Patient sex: F
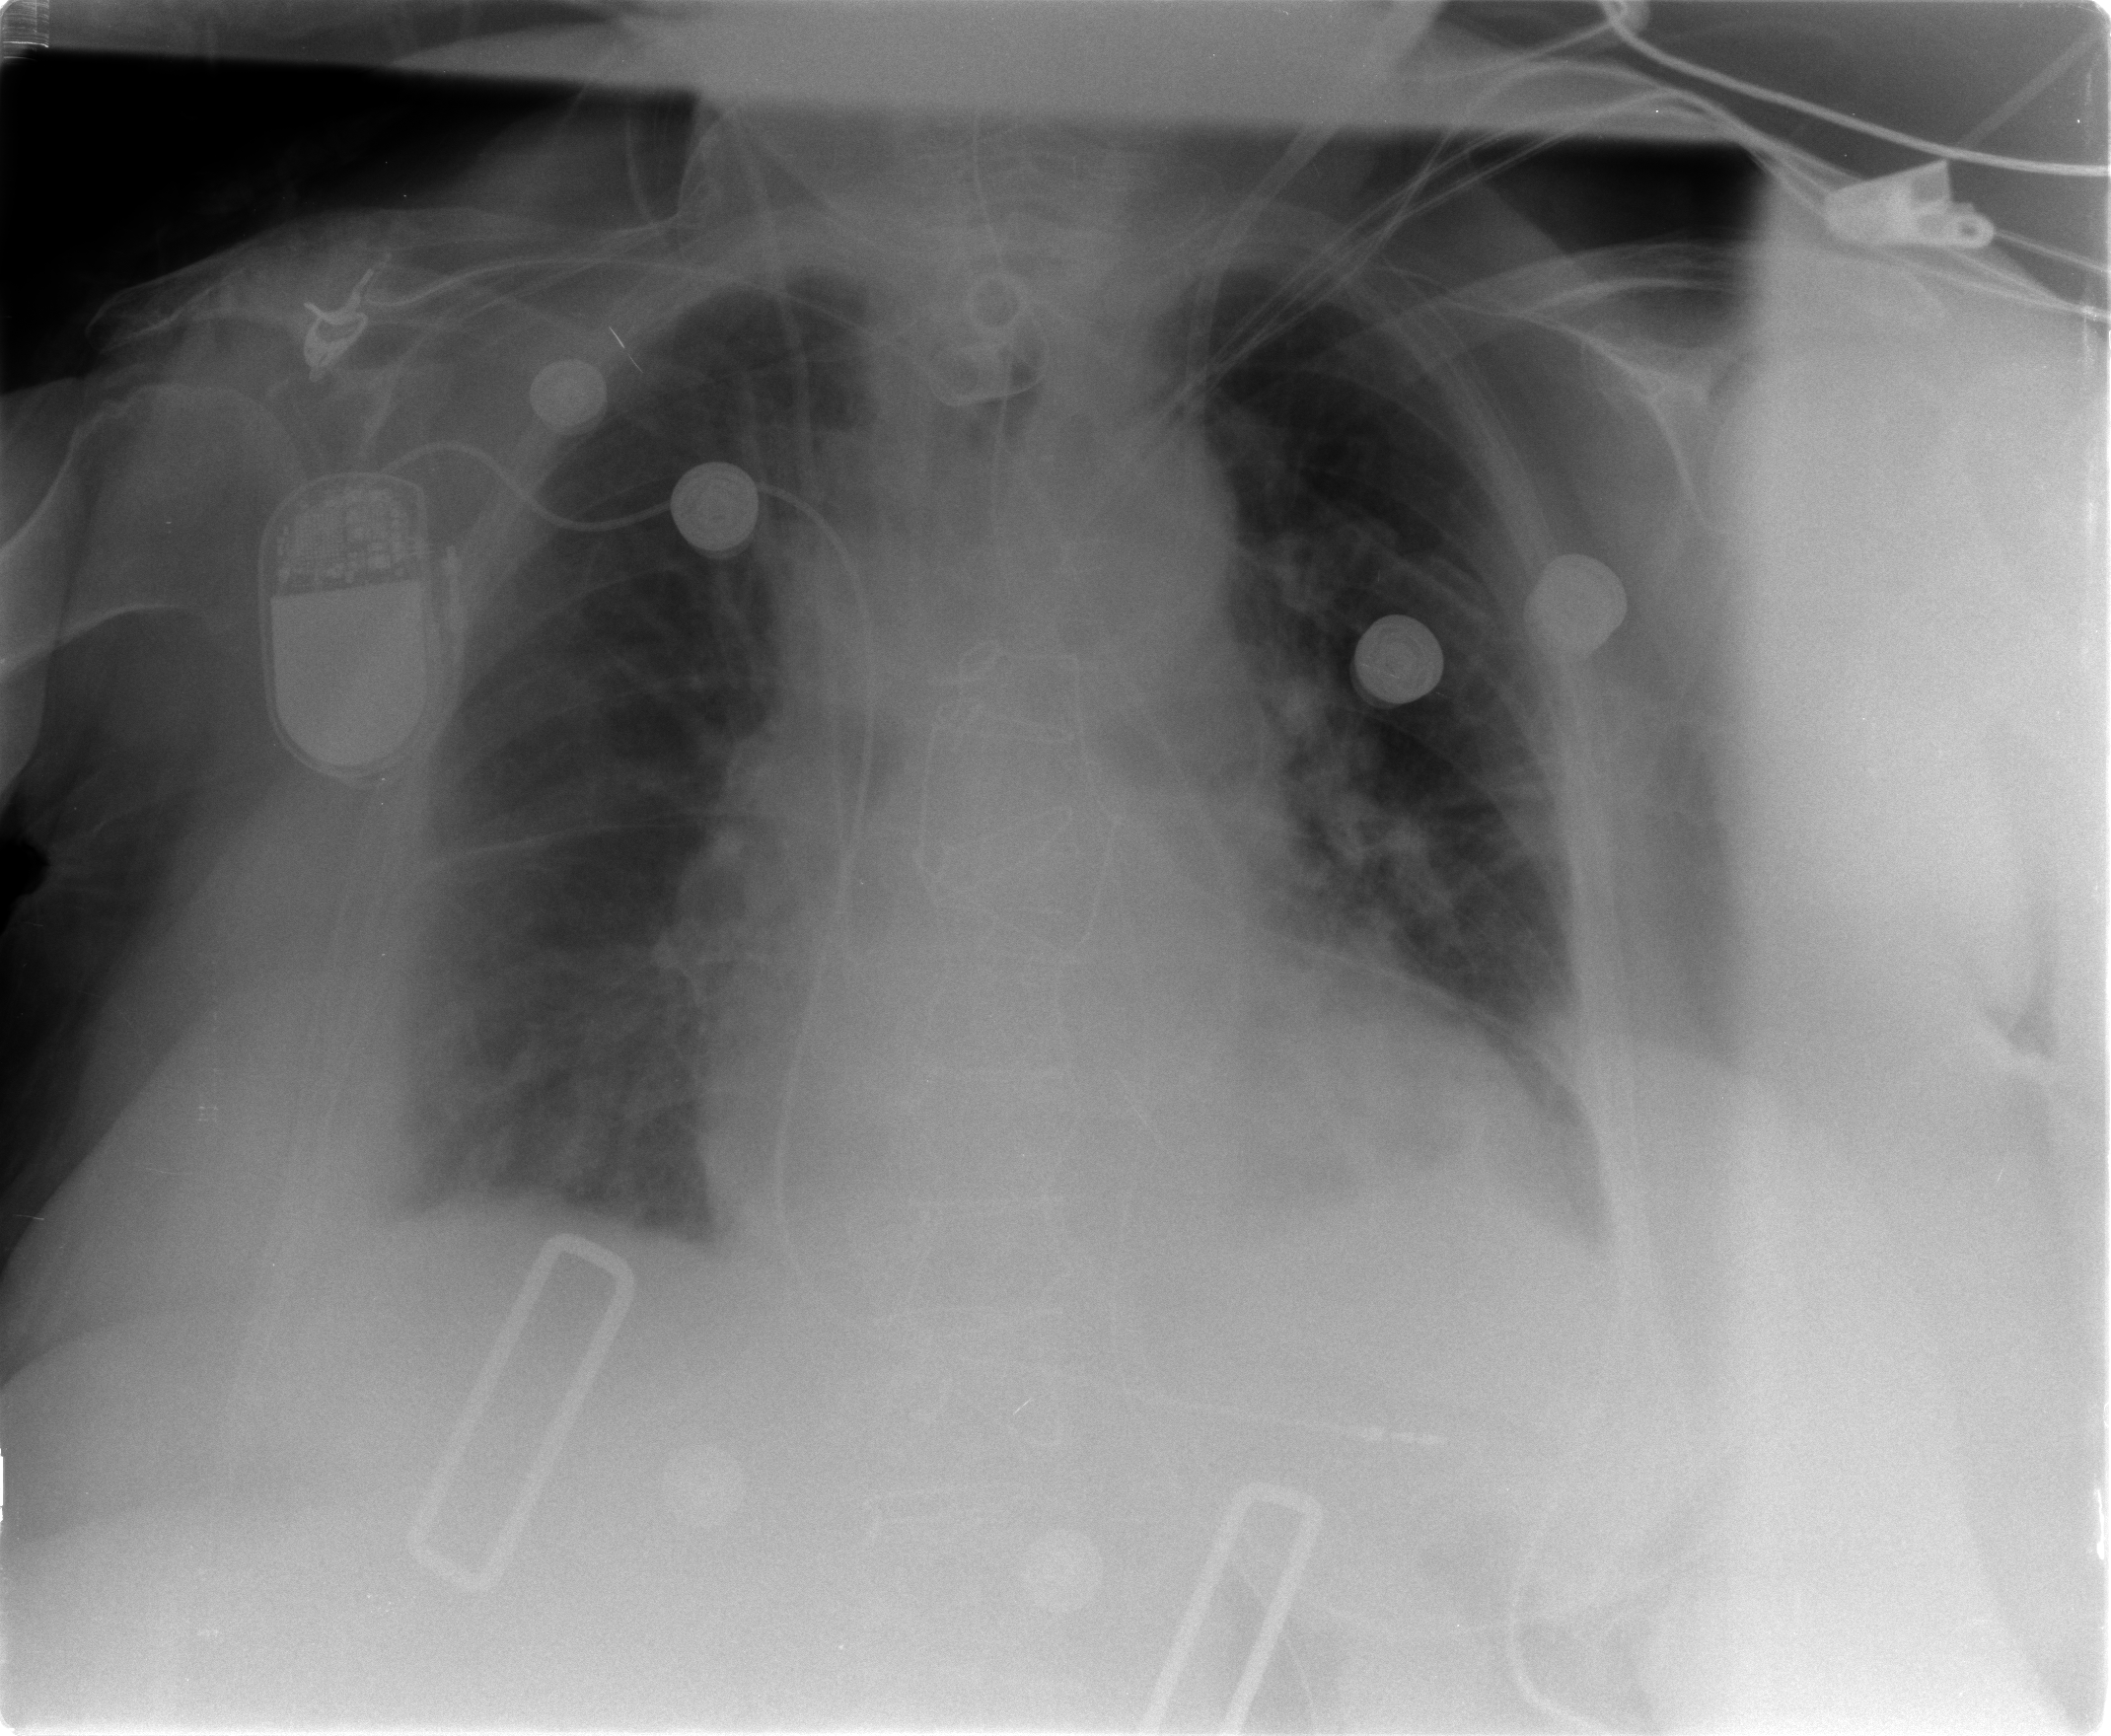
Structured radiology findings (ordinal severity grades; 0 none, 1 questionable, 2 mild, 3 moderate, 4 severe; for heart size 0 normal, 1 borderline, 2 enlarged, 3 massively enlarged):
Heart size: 2
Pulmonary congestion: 2
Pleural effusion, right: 2
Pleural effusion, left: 2
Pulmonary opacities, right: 0
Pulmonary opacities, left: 0
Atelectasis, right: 2
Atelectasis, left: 2